Question: with the sample data below a collection_ref will carry 3 or 4 movements but the key 2 are the purchase and sale. The supply chain approved will be 1 once the movement is complete.
I want to CASE WHEN the movement is a Sale and Supply Chain Approved is 1 then a new column for all lines that have the same collection ref to show 'Completed' Else 'Outstanding'... any ideas?
Thanks in advance

'''
SELECT DISTINCT a.bulk_type_code,
a.bulk_number,
a.supplier_contract_ref,
a.supplier_consignment_ref,
a.supplier_org_code,
a.supplier_org_name,
a.collection_ref,
a.raw_weight_tons,
a.financial_net_weight_tons,
a.purchase_weight_tons,
a.delivery_date,
b.delivery_term_code,
b.delivery_term_description,
c.week_number
FROM bi.bulk_subcontainer_pricing_group_summary a
LEFT JOIN bi.contracts b ON a.supplier_contract_number = b.contract_number
OR a.purchaser_contract_number = b.contract_number
INNER JOIN bi.weeks c ON a.delivery_date BETWEEN c.start_date AND c.end_date
WHERE a.delivery_date BETWEEN @DFrom AND @DTo
AND a.bulk_type_code IN (@BulkType)
AND a.business_unit_code = 'OLLIMP'
AND a.pricing_type_group_code = @pricing_hidden
ORDER BY a.collection_ref
'''
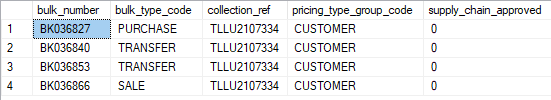
Answer: It would be helpful if you could share the schema instead if writing out the column / key names.
It sounds like what you want is something like this
'''
Select Case when Bulk_Type_Code = 'Sale' and Supply_Chain_Approved = 1 then 'Completed'
when Bulk_Type_Code = 'Sale' and Supply_Chain_Approved = 0 then 'Outstanding'
else NULL end as CalculatedColumn
'''
If the Bulk_Type_Code is not sale, then this column will be null.